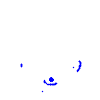
Particle: electron